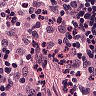
Metastatic tissue present: no